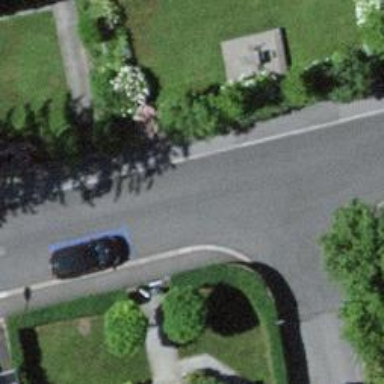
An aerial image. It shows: Kerb serving as barrier.